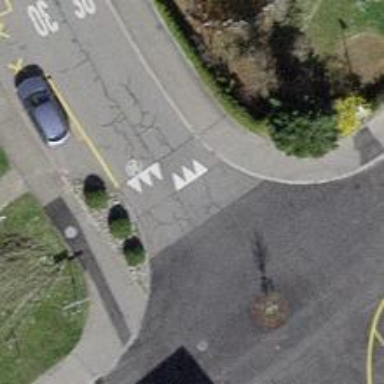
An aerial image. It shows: Bump for traffic calming.